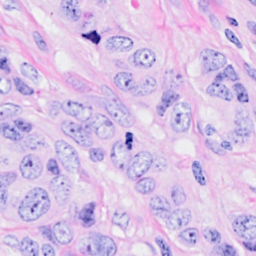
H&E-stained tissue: Breast